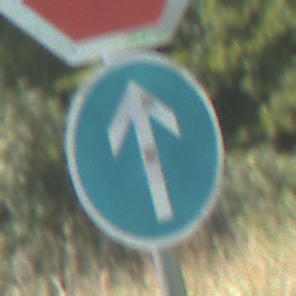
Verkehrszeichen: VorgeschriebeneFahrtrichtungGeradeaus
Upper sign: Stop
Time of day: Midday
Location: Outdoor (Nature)
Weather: Clear
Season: NotSpecified
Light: Natural